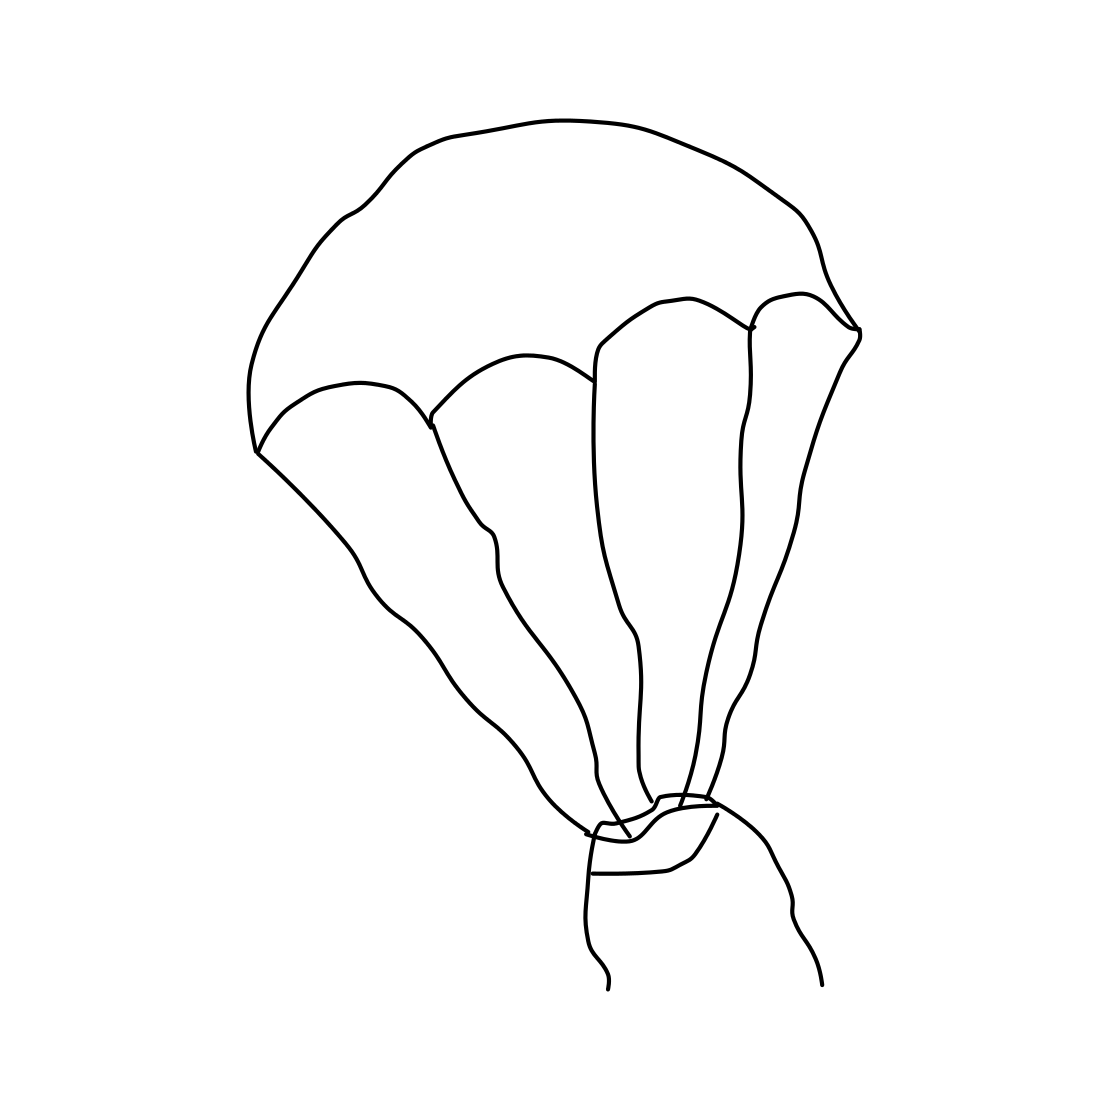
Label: parachute